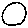
Label: circle